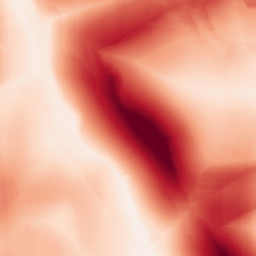
Category: morphological
Decomposition family: morphological_square
Decomposition parameters: operation: gradient
size: 50
Upsampling method: regularized
Upsampling parameters: scale: 2
lambda_reg: 0.001
Upsampling scale: 2